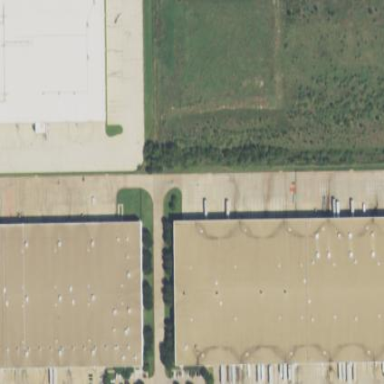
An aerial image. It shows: Warehouse building.